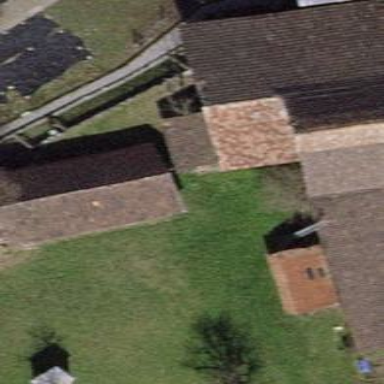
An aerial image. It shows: Barn.